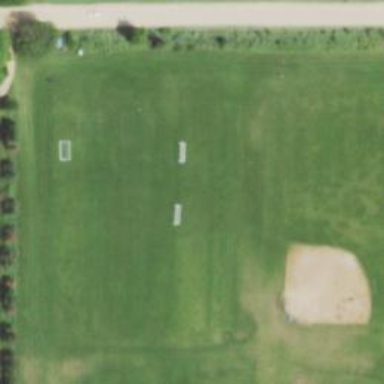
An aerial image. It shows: Lacrosse pitch for sports and leisure activities.